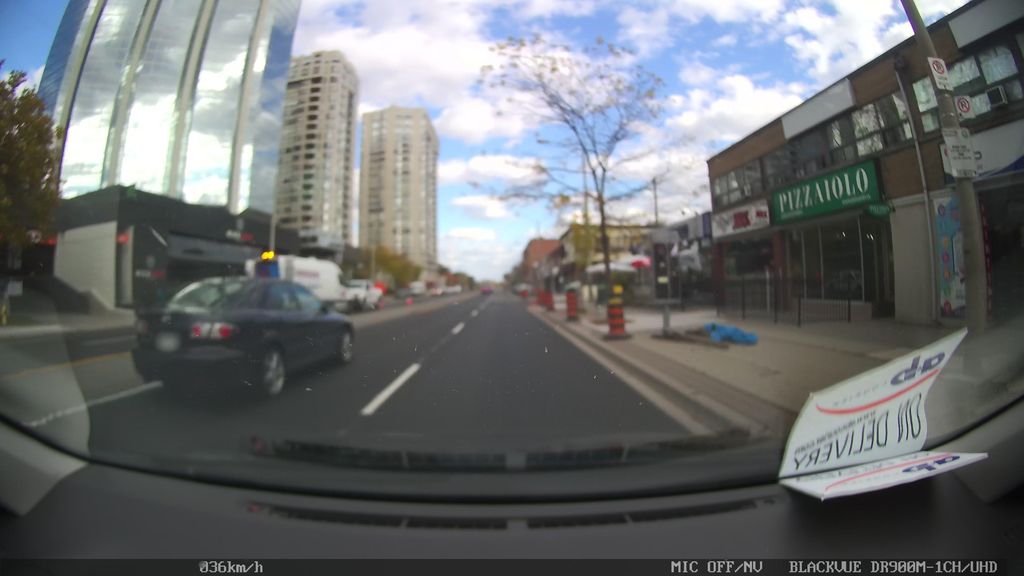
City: toronto